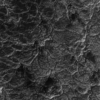
Label: not_dusty